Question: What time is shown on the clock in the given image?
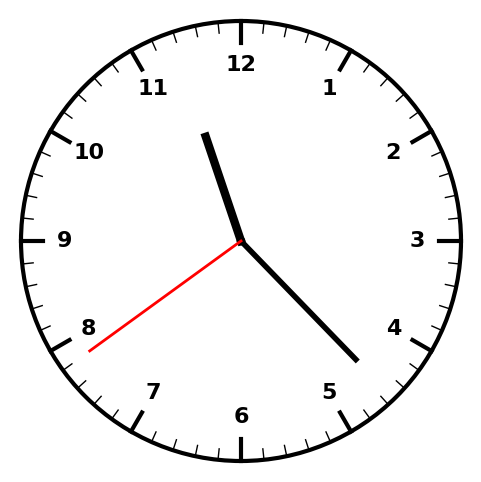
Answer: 11:22:39